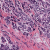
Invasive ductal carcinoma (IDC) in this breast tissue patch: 1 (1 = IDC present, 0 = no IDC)